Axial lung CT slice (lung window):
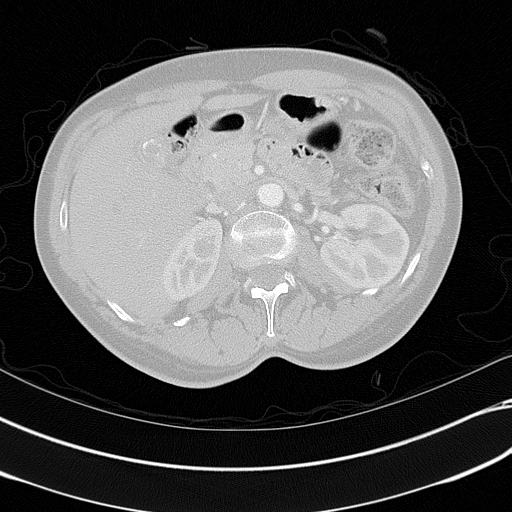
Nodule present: no